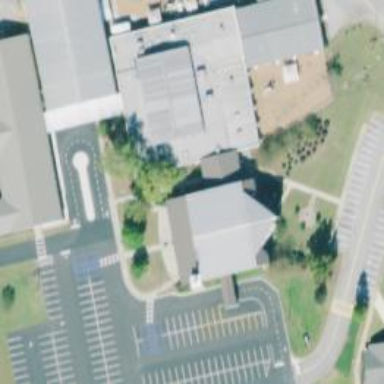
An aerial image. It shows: Building that serves as place of worship.